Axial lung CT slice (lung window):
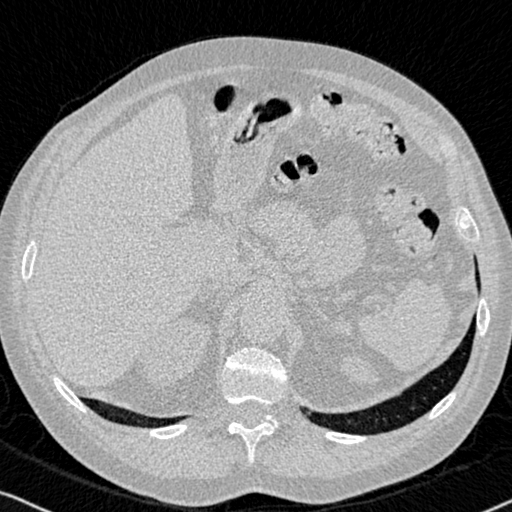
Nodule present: no